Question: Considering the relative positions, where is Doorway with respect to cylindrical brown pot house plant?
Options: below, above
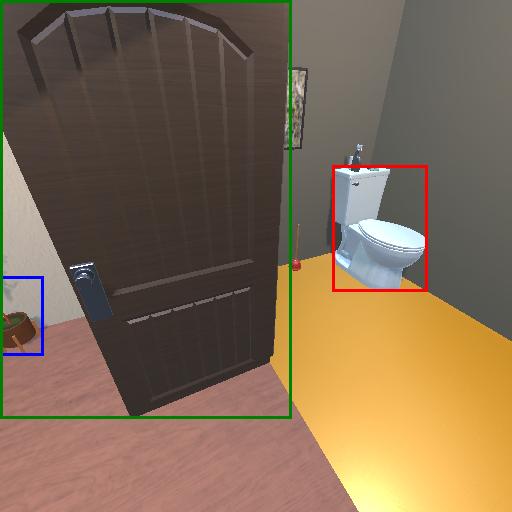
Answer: below